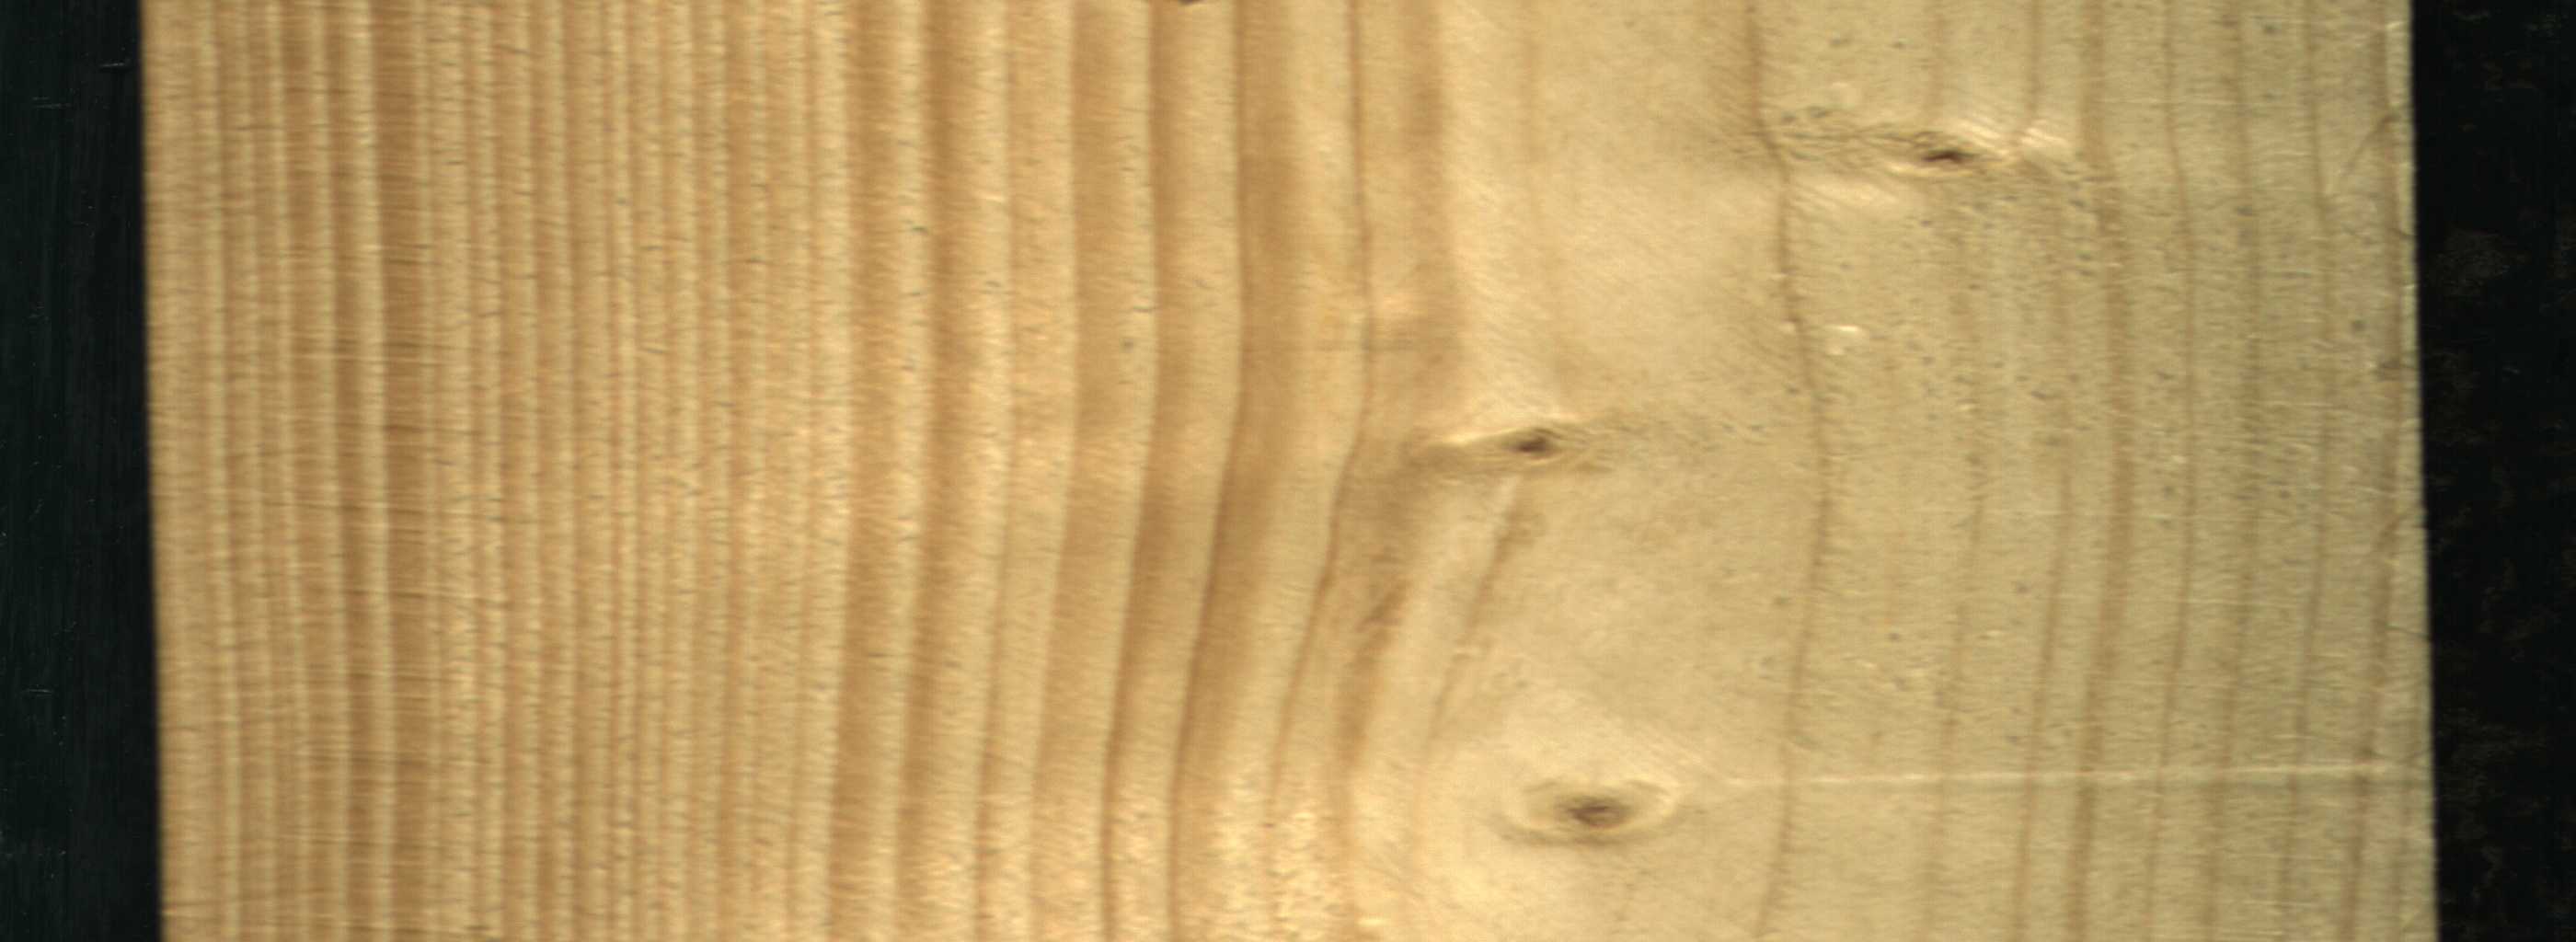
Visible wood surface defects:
Live_Knot
Live_Knot
Live_Knot